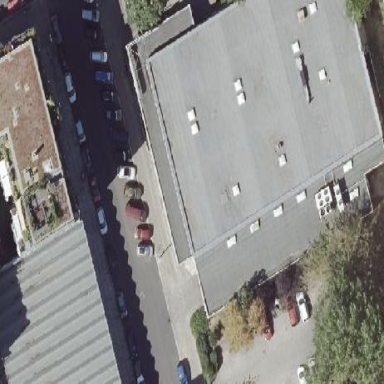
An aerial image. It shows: Garage building component.